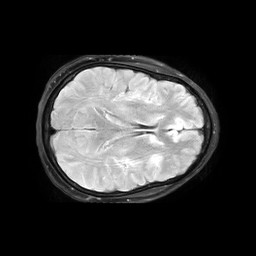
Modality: FLAIR
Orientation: axial
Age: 49
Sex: female
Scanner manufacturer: philips
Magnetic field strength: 3 T
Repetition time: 11 s
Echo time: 0.125 s